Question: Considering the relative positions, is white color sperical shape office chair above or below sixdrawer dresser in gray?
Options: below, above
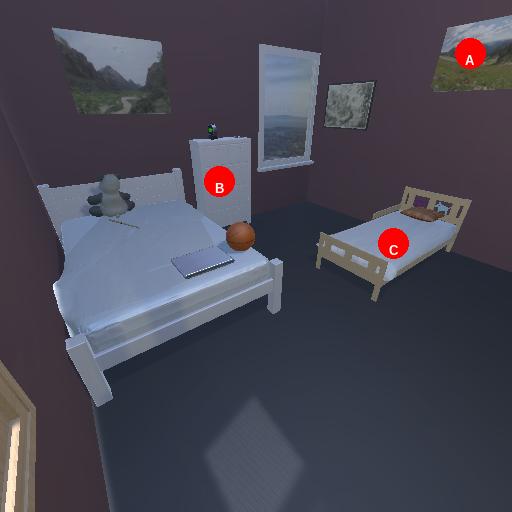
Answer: below